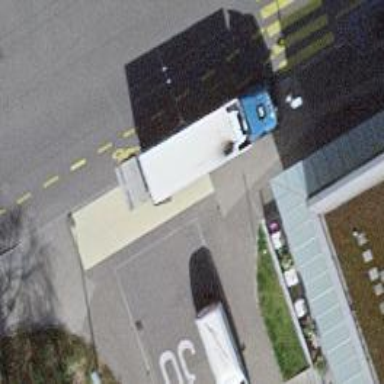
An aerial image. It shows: Zebra crossing on the road.